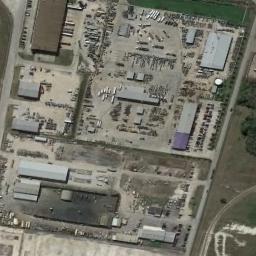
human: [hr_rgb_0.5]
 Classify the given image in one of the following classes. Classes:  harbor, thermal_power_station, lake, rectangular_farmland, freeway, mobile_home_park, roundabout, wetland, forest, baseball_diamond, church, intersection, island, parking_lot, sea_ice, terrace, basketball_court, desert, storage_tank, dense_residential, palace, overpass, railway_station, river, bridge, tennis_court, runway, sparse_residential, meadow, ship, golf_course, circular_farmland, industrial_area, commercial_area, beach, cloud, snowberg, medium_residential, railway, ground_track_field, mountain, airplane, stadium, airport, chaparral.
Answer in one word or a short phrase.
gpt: industrial_area